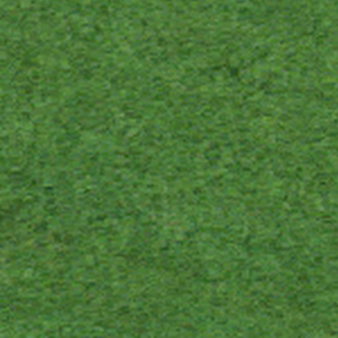
Label: other